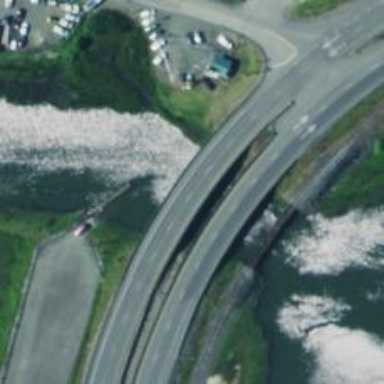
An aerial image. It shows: Bridge on trunk expressway.